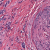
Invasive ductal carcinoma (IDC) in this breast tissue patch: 1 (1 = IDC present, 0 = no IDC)